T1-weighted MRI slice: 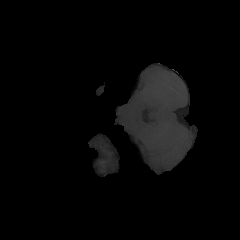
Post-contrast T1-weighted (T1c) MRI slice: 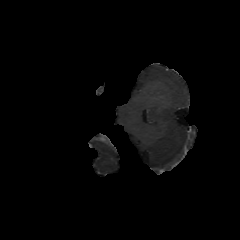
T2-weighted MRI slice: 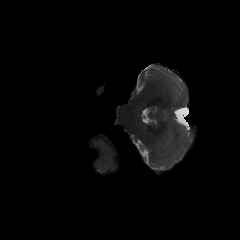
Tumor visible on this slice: no